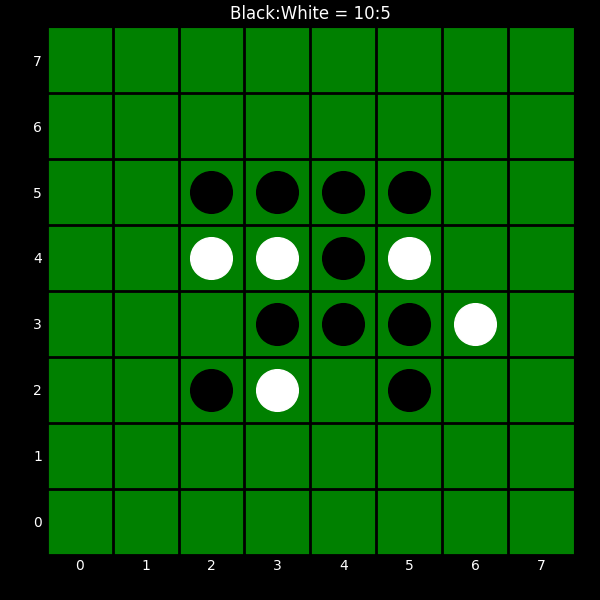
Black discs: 10
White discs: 5